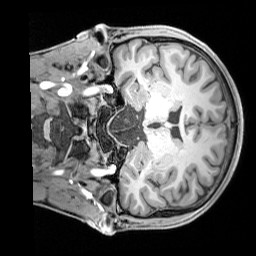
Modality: T1w
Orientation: coronal
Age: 22
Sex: male
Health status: healthy
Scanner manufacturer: siemens
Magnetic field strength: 3 T
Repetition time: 1.65 s
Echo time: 0.00182 s